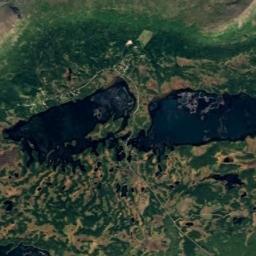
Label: lake